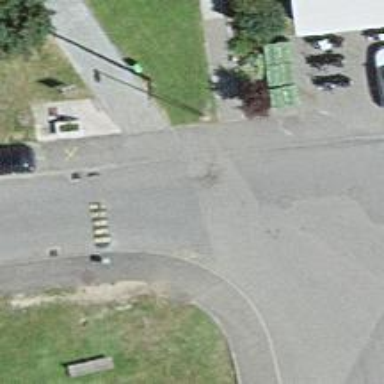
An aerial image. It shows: Uncontrolled road crossing with markings.